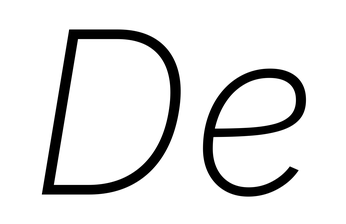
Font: Inter-Italic_ExtraLight_Italic